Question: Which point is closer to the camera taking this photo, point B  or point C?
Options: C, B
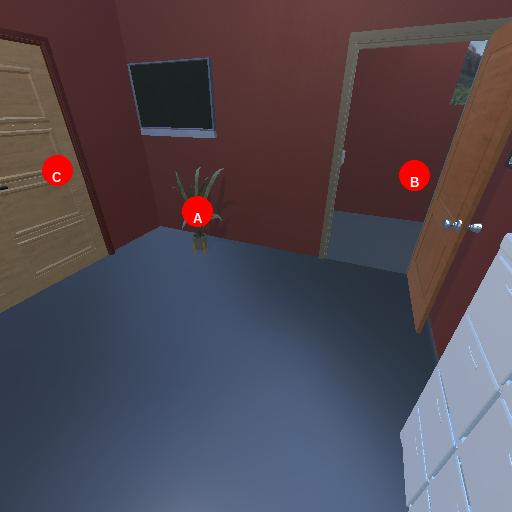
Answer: C